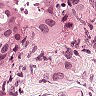
Metastatic tissue present: yes